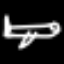
Label: airplane